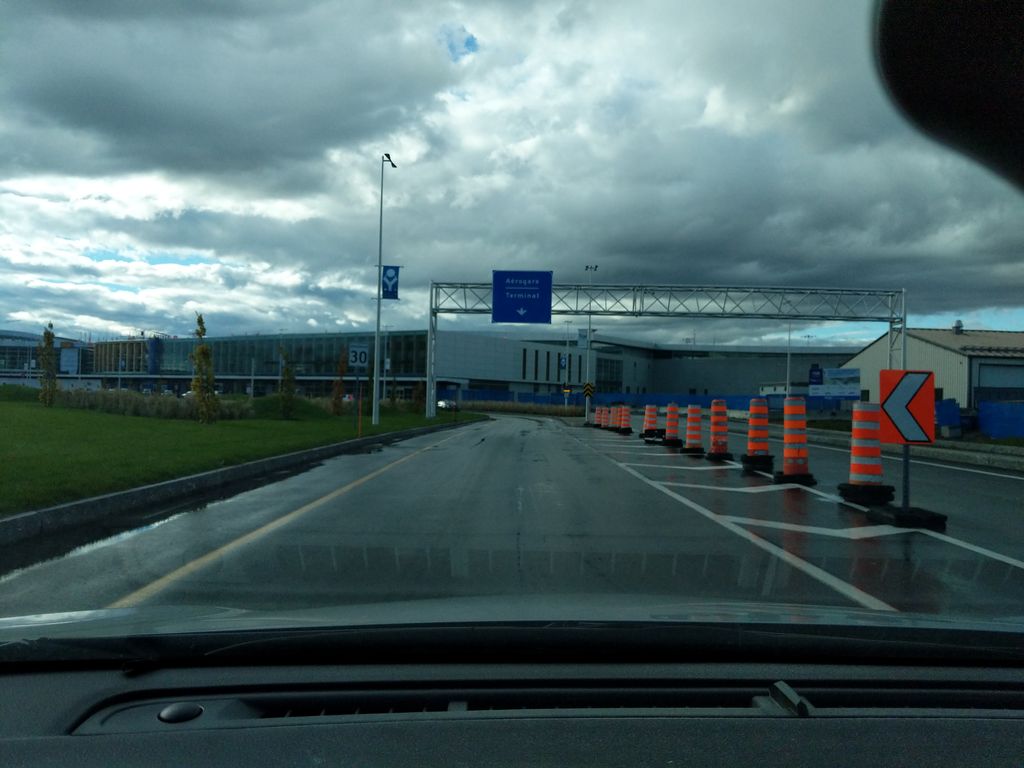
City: quebec_city